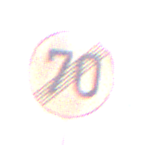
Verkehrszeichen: EndeGeschwindigkeit70
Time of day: Night
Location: Outdoor (Urban)
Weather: Overcast
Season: Winter
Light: Artificial